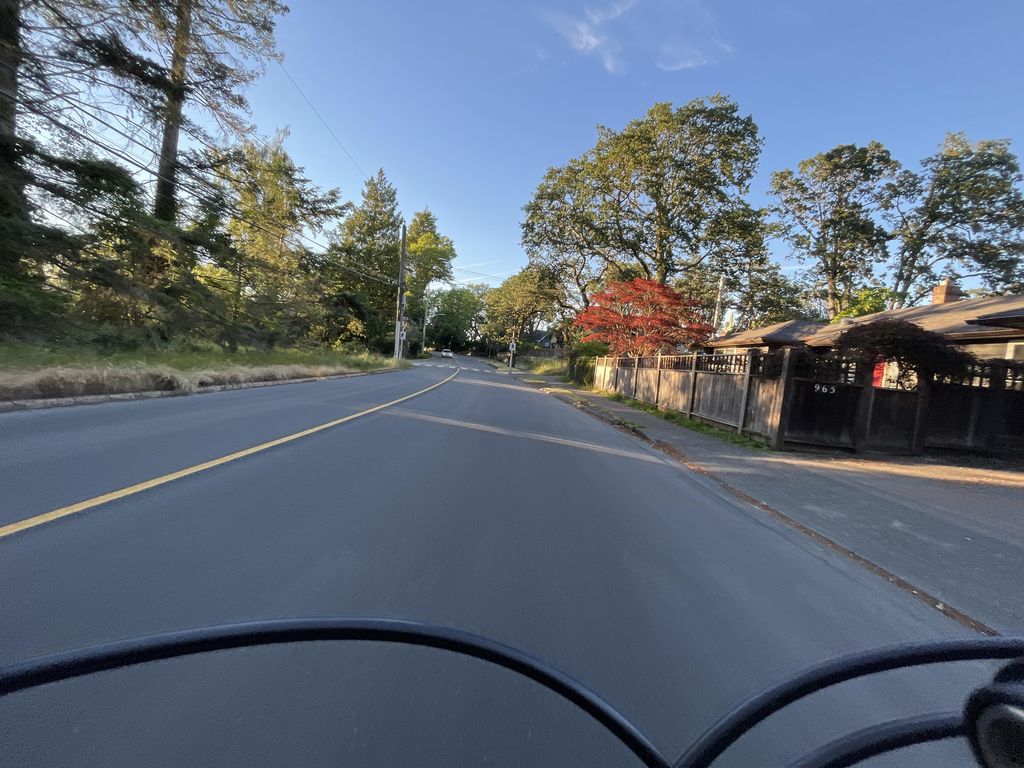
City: victoria